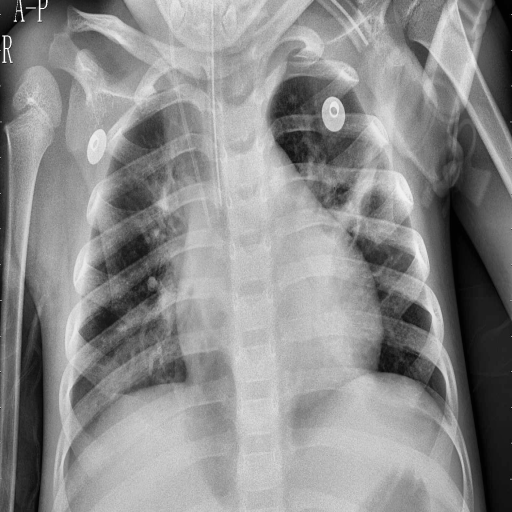
Finding: PNEUMONIA